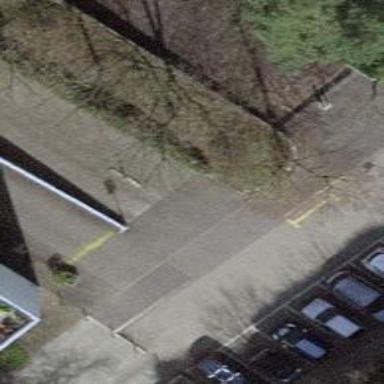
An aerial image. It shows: Driveway.